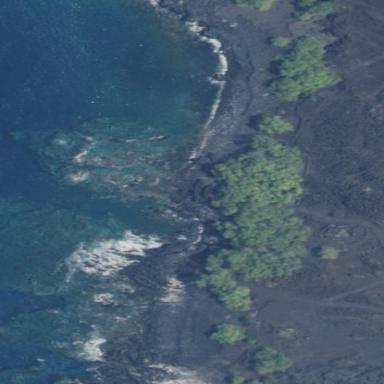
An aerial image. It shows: Bare rock formations made of lava.